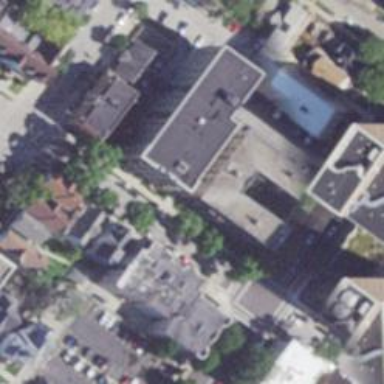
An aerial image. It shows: Historic apartments building.